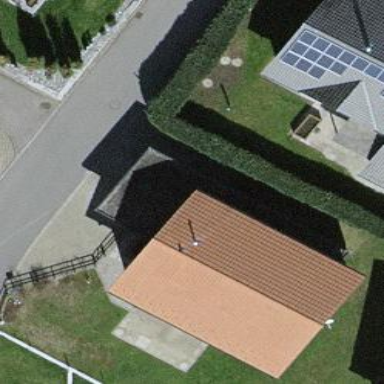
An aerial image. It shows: Garage building.